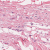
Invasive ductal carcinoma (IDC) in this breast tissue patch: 0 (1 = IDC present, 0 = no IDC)